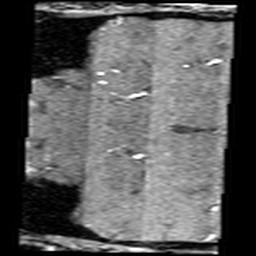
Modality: angio
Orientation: coronal
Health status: ill
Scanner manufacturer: siemens
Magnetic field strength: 3 T
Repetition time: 0.022 s
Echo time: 0.00368 s